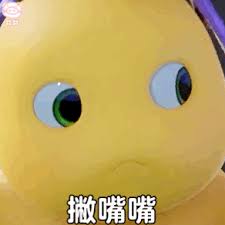
Label: nailong